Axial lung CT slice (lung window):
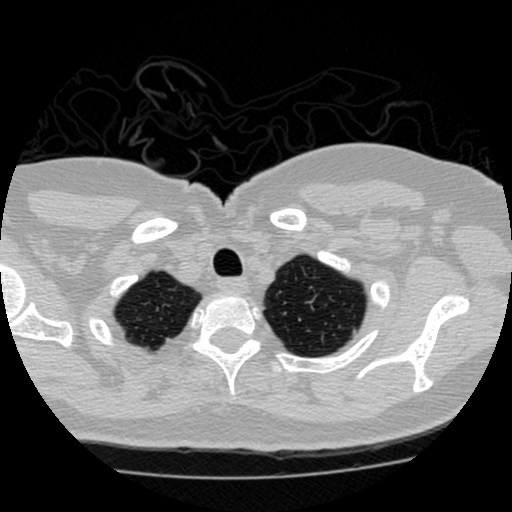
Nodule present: no